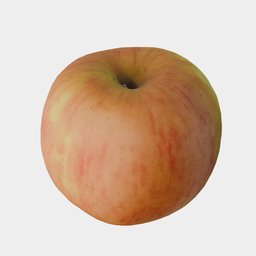
Label: nature